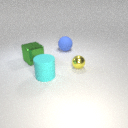
large cyan rubber cylinder to the left of small yellow metal sphere